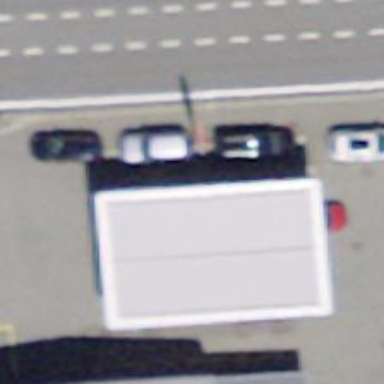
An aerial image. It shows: Fuel station.